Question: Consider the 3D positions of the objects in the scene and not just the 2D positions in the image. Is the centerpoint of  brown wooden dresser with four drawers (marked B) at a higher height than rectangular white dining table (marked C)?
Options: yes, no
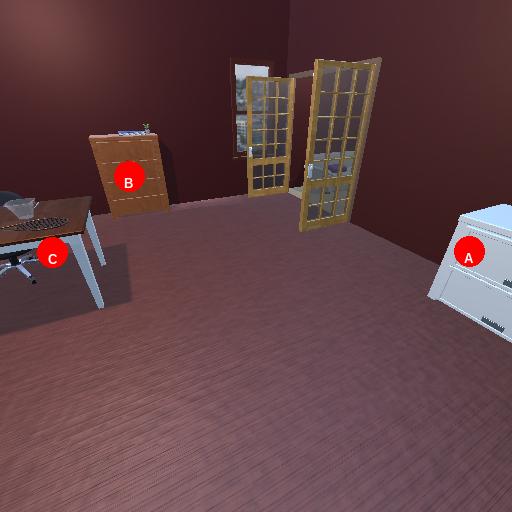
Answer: yes